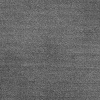
Atmospheric dust classification: dusty